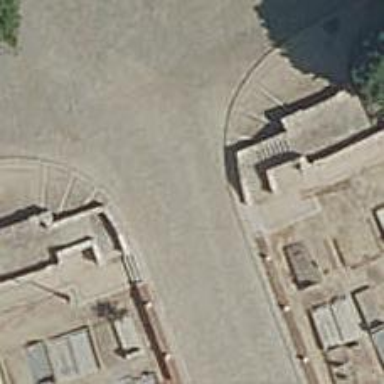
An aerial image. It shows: Concrete steps.